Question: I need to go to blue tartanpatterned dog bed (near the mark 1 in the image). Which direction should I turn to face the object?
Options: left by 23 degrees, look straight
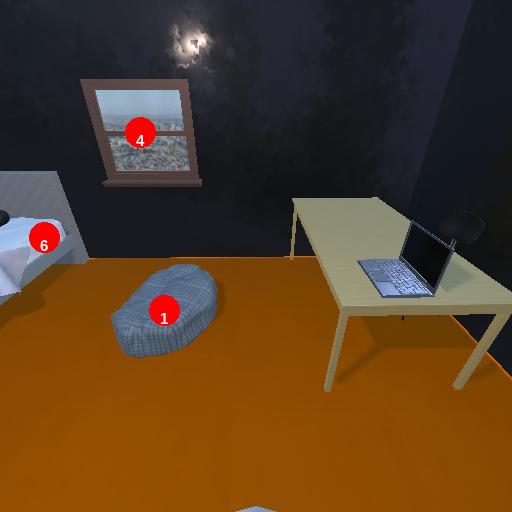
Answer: left by 23 degrees